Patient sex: F
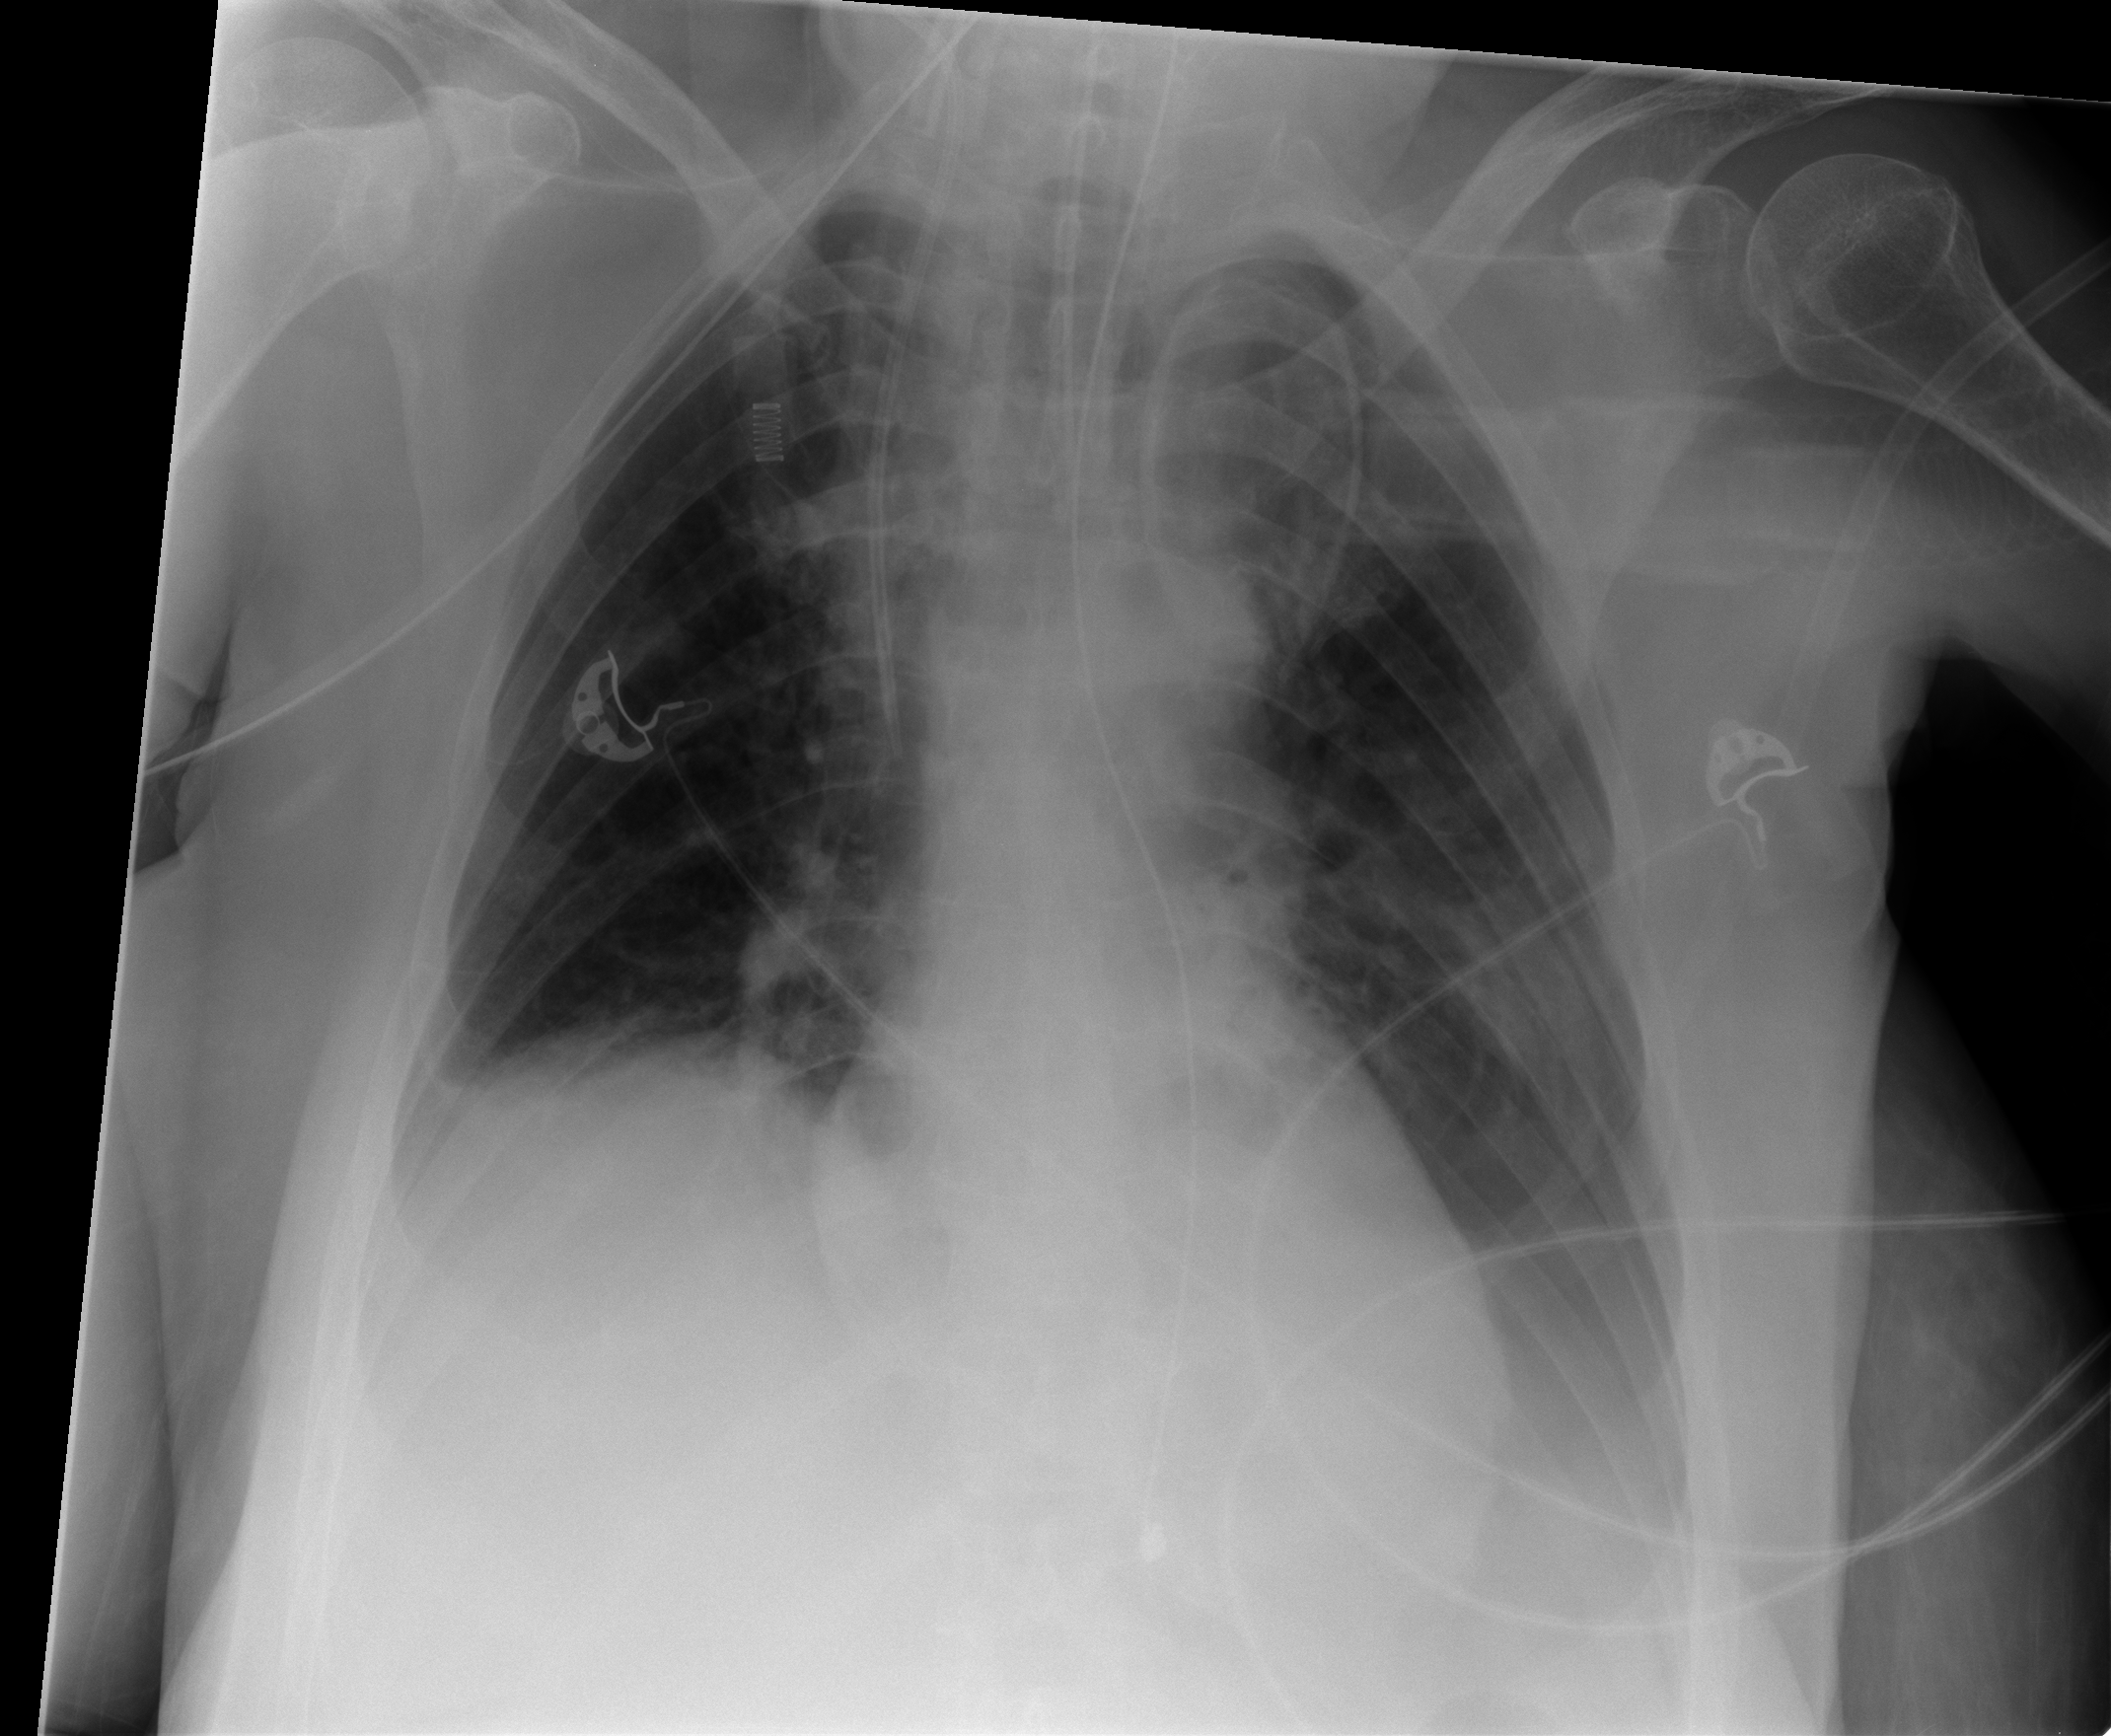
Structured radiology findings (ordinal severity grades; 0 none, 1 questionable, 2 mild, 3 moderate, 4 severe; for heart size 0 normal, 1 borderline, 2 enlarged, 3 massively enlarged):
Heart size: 0
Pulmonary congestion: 0
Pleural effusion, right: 2
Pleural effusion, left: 1
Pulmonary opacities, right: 0
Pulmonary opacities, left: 0
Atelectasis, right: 2
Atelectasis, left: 2